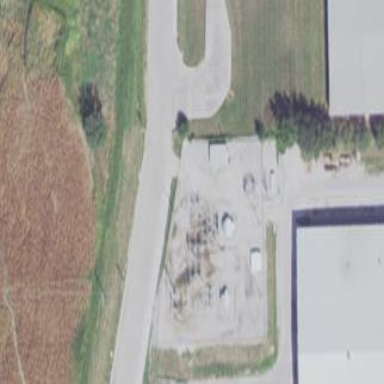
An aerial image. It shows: Industrial substation surrounded by fence.